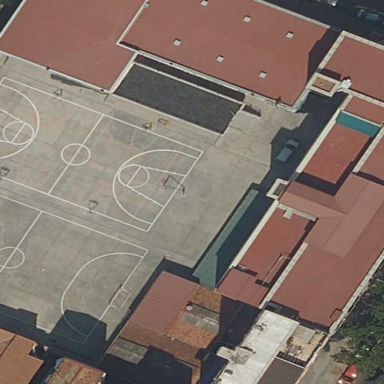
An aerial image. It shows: School.